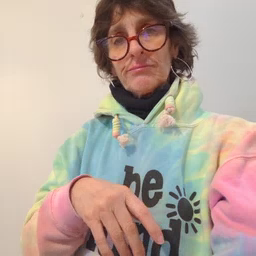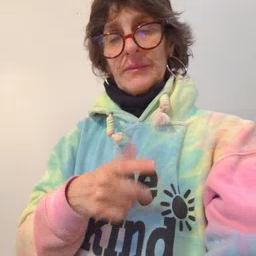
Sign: fast